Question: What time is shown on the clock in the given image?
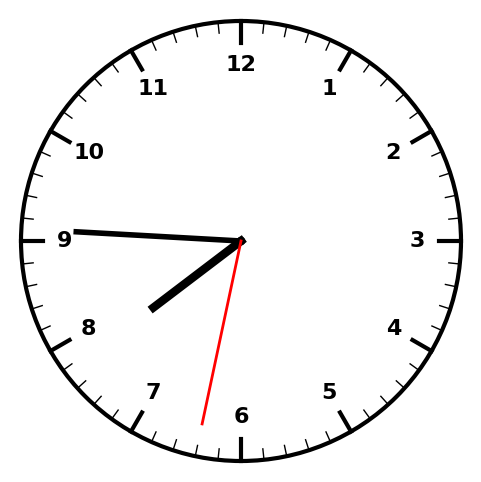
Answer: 07:45:32